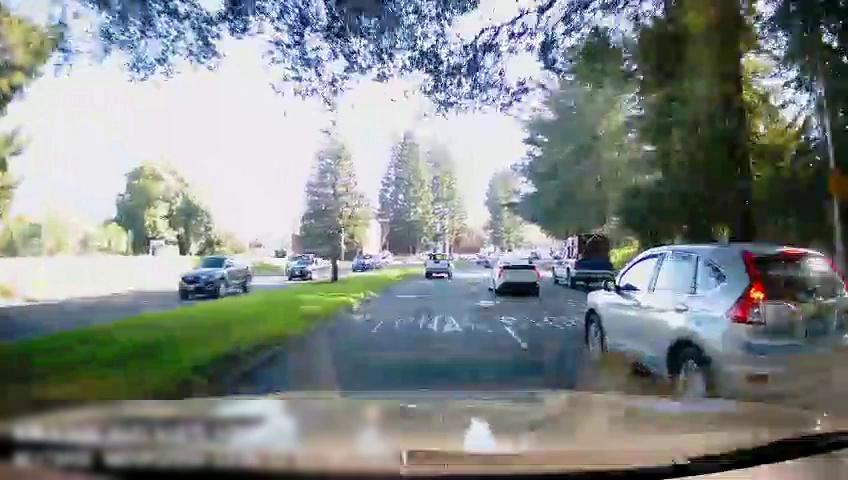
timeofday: Day
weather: Sunny
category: Drivable Space
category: Drivable Space
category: Vehicles | SUV
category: Vehicles | Truck
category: Vehicles | SUV
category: Vehicles | Truck
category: Vehicles | Truck
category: Vehicles | SUV
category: Vehicles | Car
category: Lanes | Current Lane